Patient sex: M
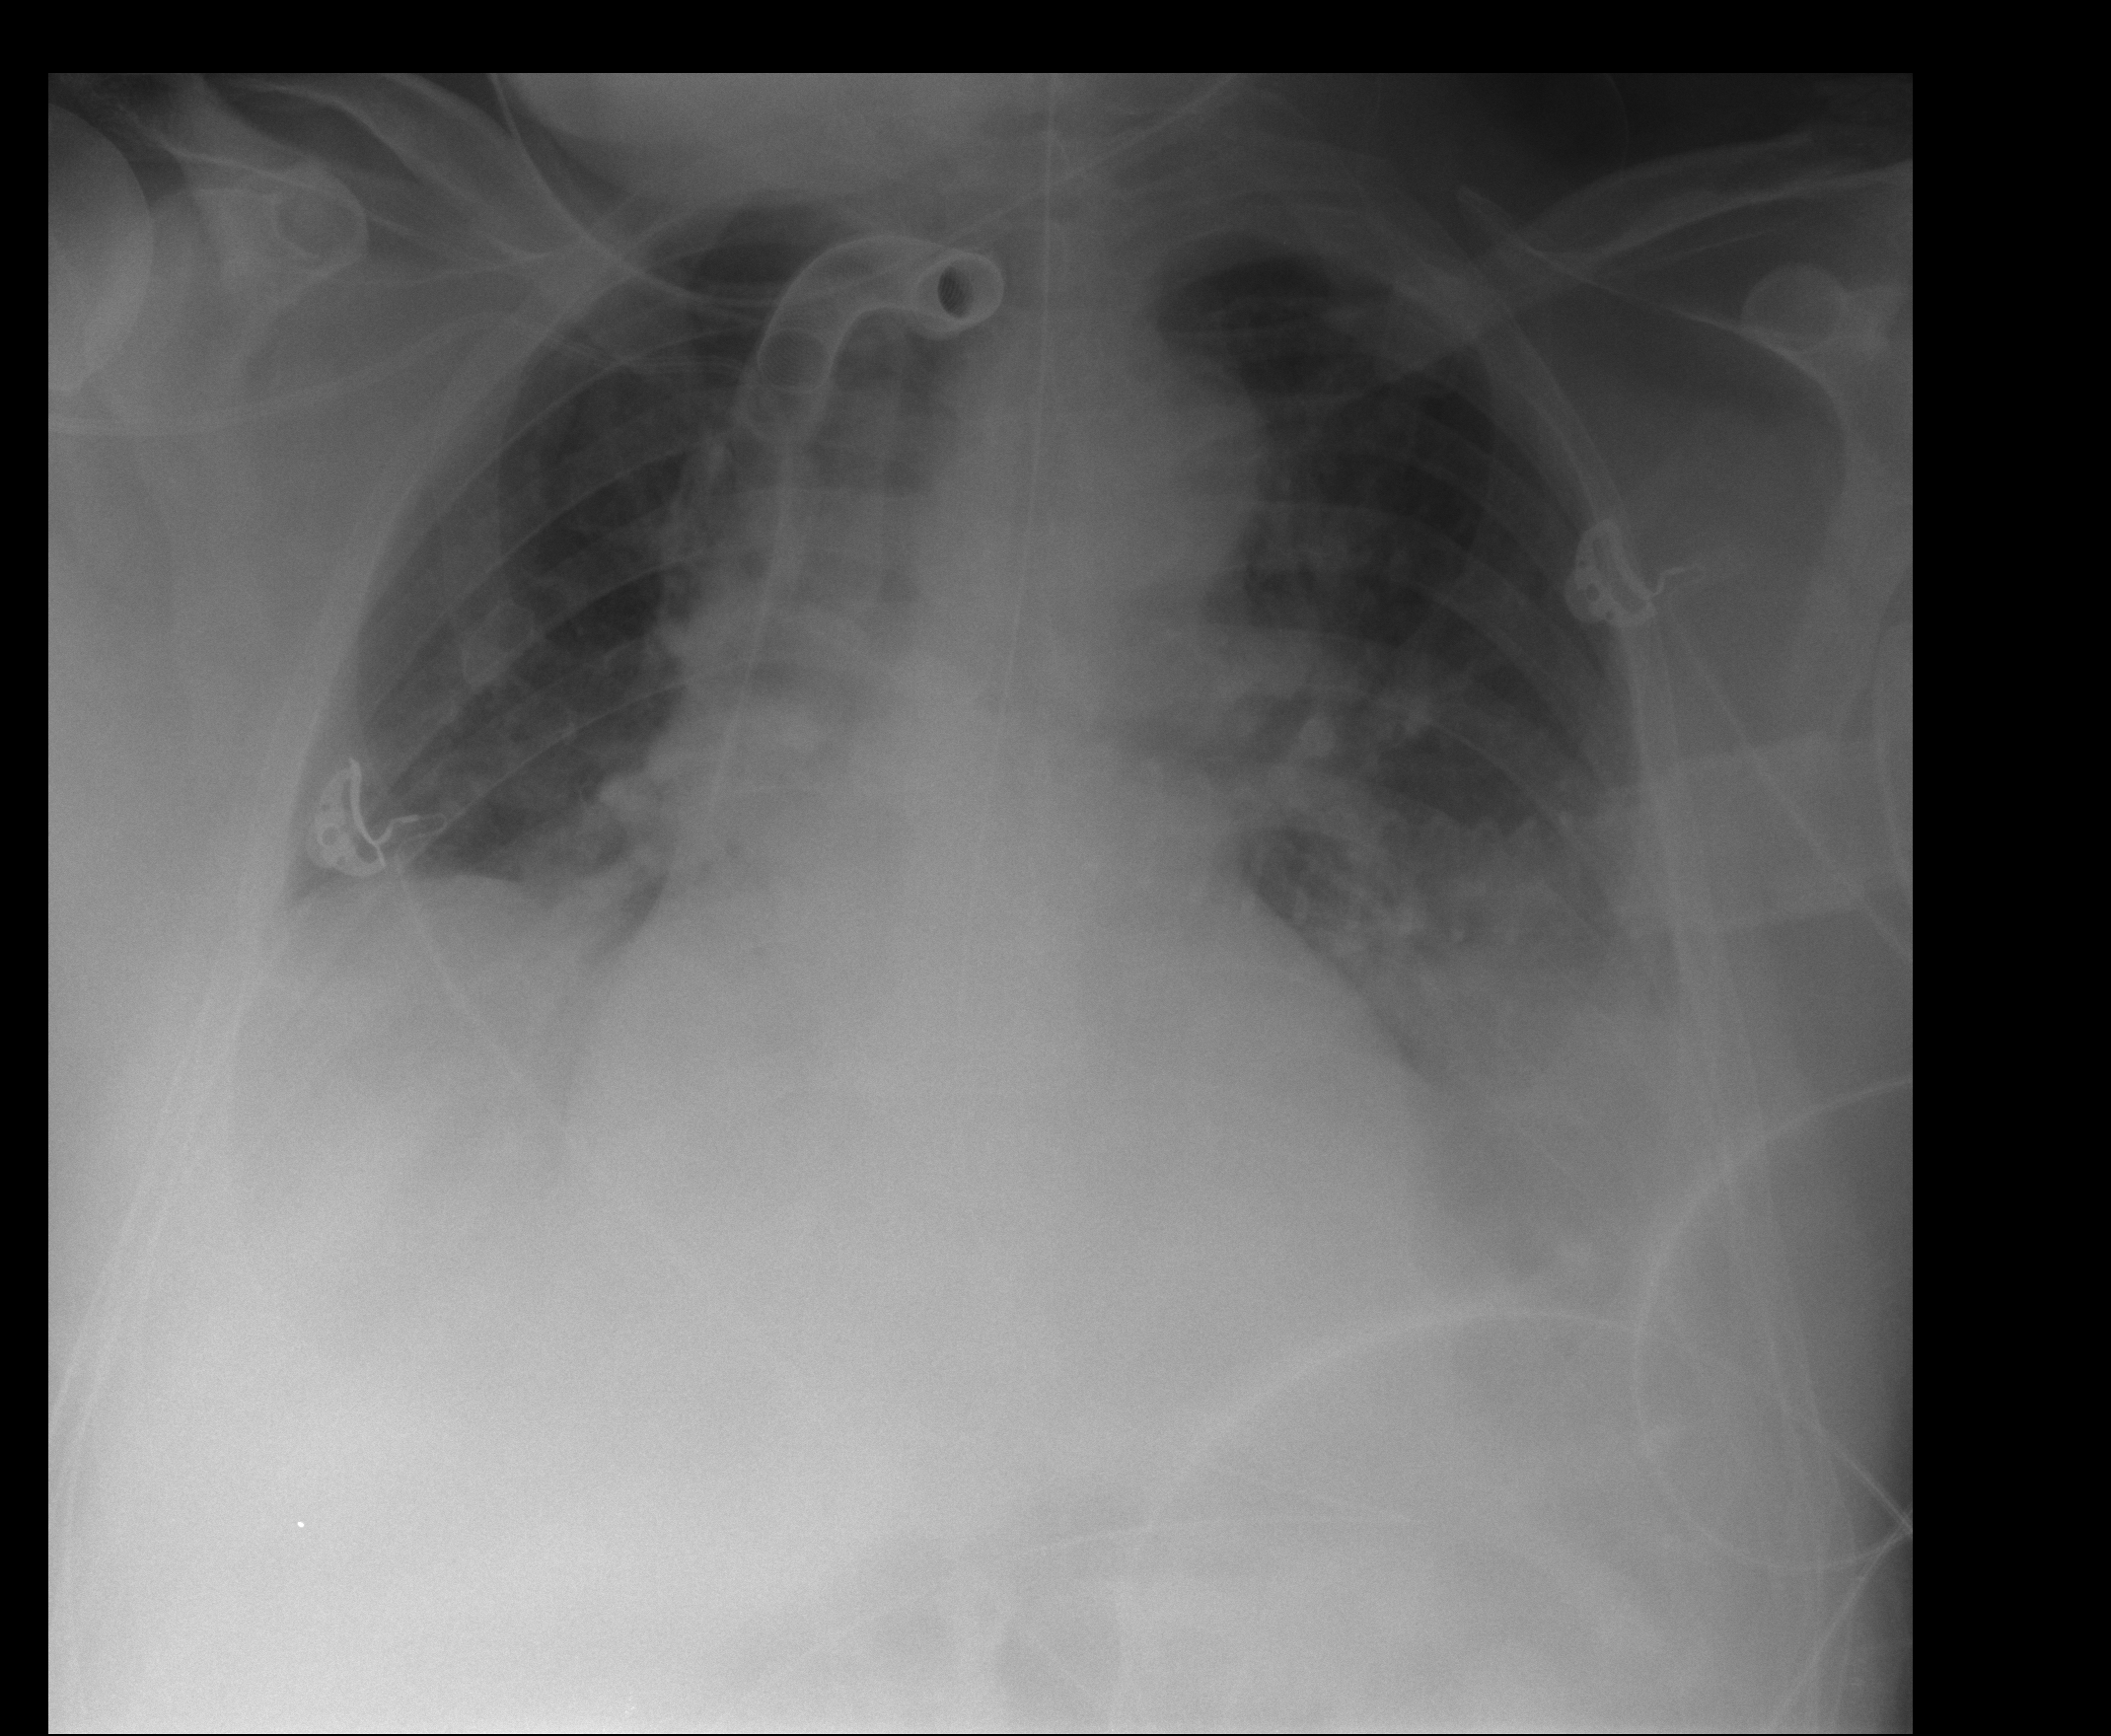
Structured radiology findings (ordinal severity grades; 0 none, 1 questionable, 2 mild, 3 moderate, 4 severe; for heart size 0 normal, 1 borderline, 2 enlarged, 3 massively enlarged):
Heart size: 2
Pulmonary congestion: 2
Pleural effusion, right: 1
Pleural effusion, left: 3
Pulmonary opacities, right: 0
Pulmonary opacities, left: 0
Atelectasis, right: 2
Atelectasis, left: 2